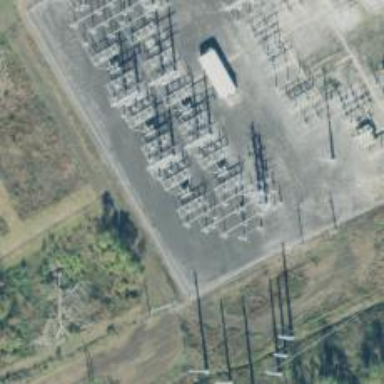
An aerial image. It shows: Switch used for power control.